Aerial crown-view tile of a tropical tree (Barro Colorado Island, Panama), acquired 20250414:
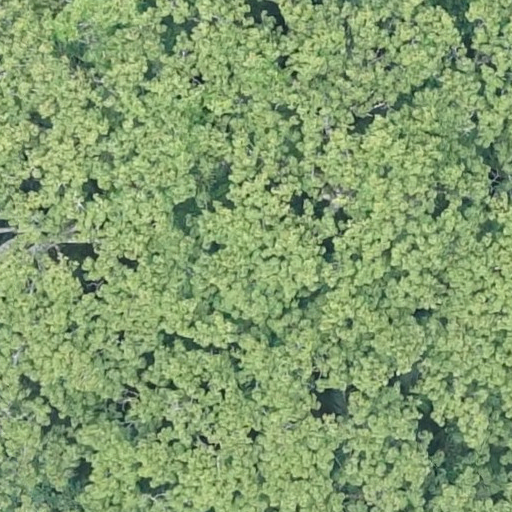
Species: Ceiba pentandra
GBIF accepted scientific name: Ceiba pentandra
Crown area: 945.186 m²